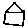
Label: house